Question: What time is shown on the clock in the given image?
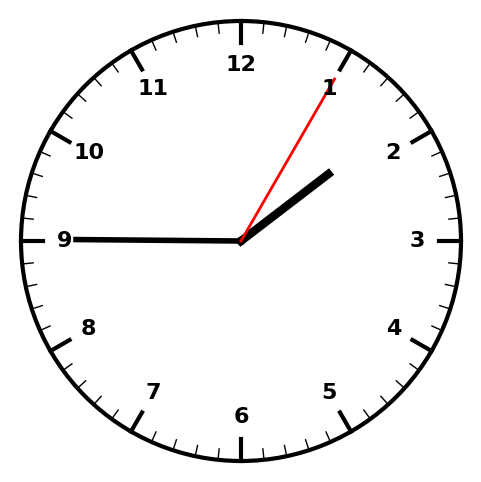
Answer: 01:45:05